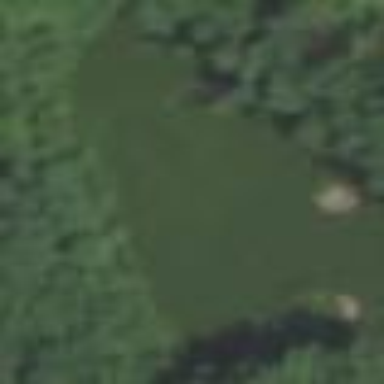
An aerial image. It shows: Serene pond surrounded by nature.